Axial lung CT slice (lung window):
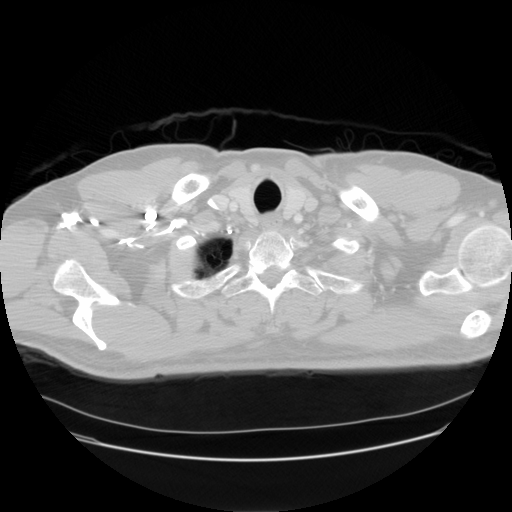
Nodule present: no